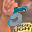
Label: 5